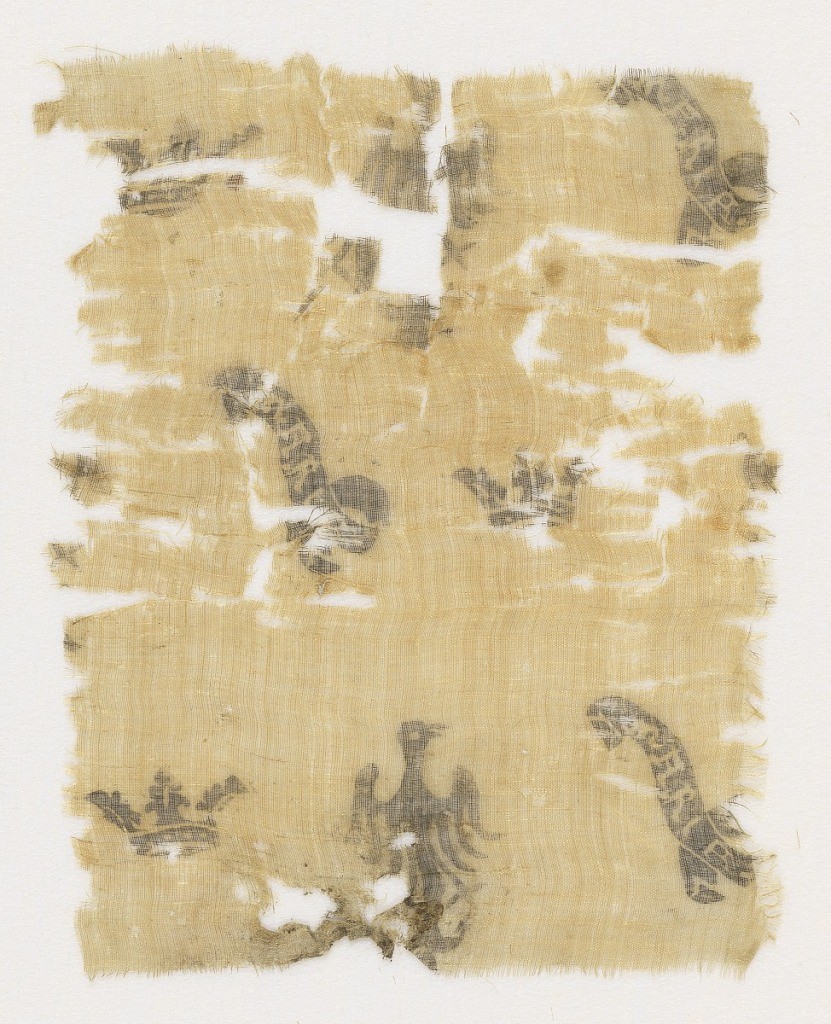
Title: Fragment
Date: possibly 14th–15th century
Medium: silk Technique: block printed on plain weave
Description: Crown, eagle and banderole saying "MARIA".